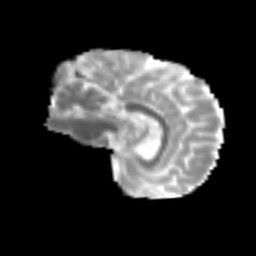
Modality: MD
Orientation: sagittal
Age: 40
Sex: female
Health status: ill
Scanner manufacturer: siemens
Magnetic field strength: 3 T
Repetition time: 8.7 s
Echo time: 0.11 s